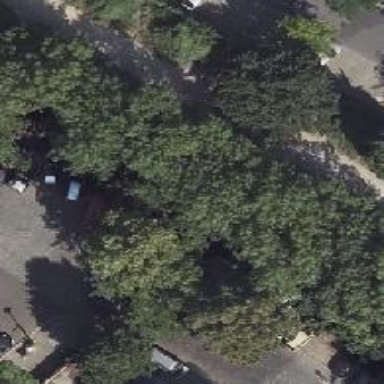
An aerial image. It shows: Broadleaved deciduous tree with parking obstacle nearby.